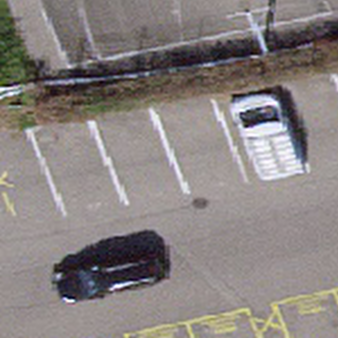
Label: other